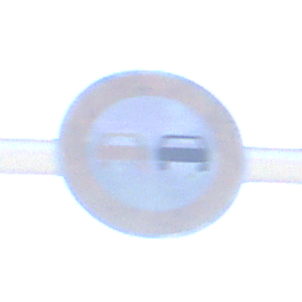
Verkehrszeichen: Ueberholverbot
Umgebung: Outdoor, Nature
Tageszeit: SunriseSunset
Wetter: Clear
Licht: Natural
Jahreszeit: NotSpecified
Kontrast: HighContrast